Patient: sex F, age 67
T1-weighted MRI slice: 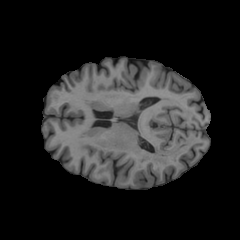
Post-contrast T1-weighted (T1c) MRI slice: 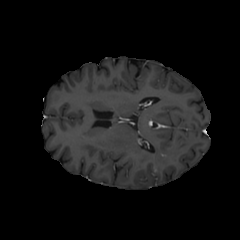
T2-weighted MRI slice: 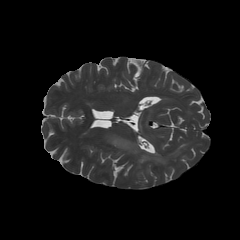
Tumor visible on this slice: yes
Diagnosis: Glioblastoma, IDH-wildtype
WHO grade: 4